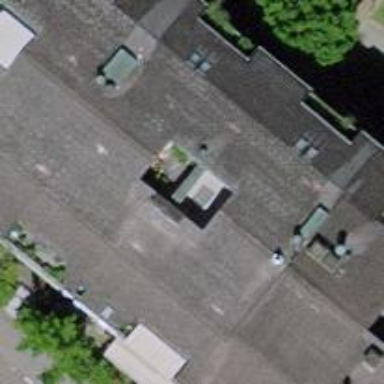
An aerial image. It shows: House with roof tiles.